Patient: sex M, age 46
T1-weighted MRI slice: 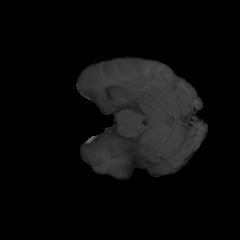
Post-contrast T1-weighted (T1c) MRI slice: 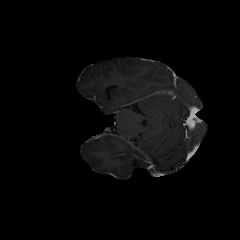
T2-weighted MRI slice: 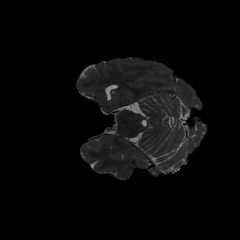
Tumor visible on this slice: no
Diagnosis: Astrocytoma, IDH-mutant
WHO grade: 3